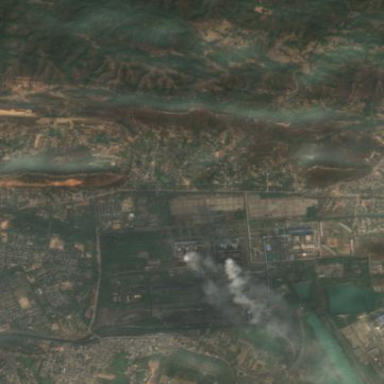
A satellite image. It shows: Industrial area with coal-powered plant enclosed by wall.